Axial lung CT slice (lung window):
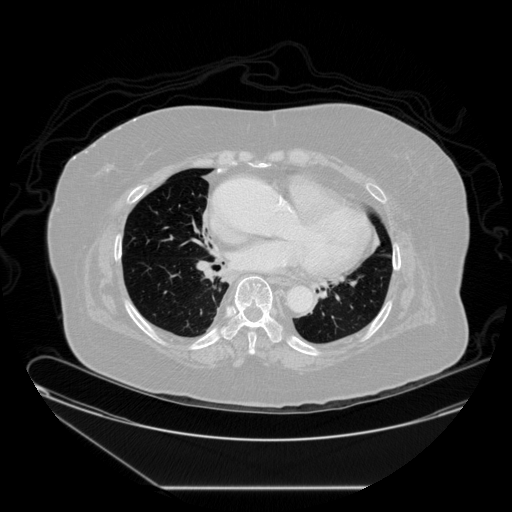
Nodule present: no